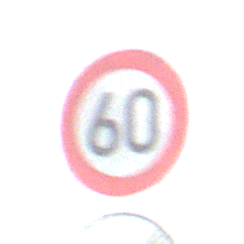
Verkehrszeichen: Geschwindigkeit60
Zusatzzeichen unten: EndeUeberholverbotKraftfahrzeuge
Umgebung: Outdoor, Nature
Tageszeit: Night
Wetter: Clear
Licht: Natural
Jahreszeit: NotSpecified
Kontrast: HighContrast